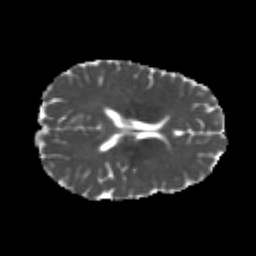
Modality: MD
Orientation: axial
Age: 20
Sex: female
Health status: healthy
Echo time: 0.074 s